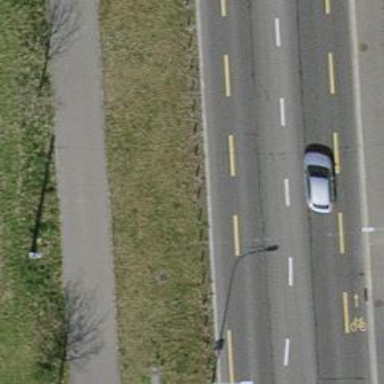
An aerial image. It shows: Bollard barrier.